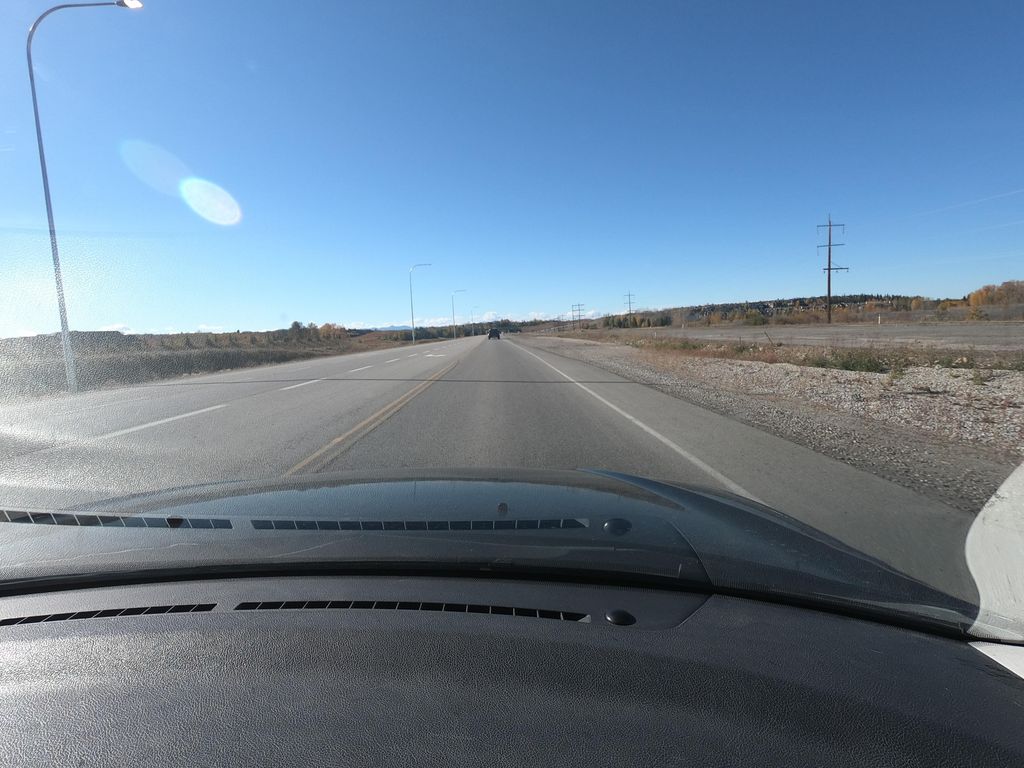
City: calgary